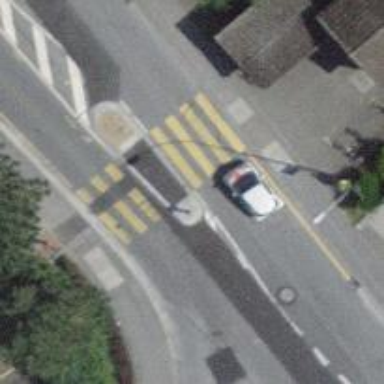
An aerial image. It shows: Uncontrolled zebra crossing with central island. The crossing is marked with zebra stripes.